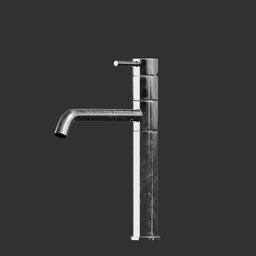
Label: appliances